Aerial crown-view tile of a tropical tree (Barro Colorado Island, Panama), acquired 20240813:
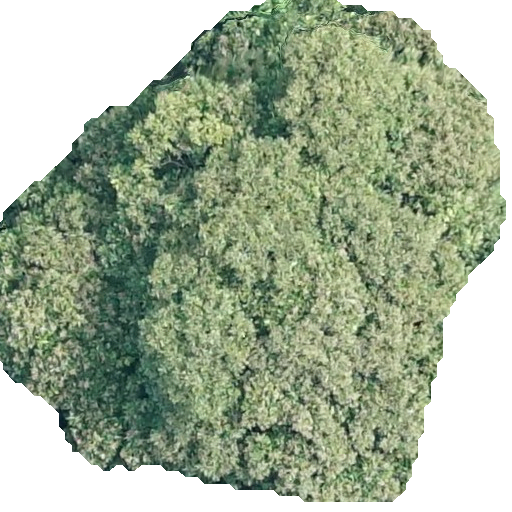
Species: Dipteryx oleifera
GBIF accepted scientific name: Dipteryx oleifera
Crown area: 284.704 m²